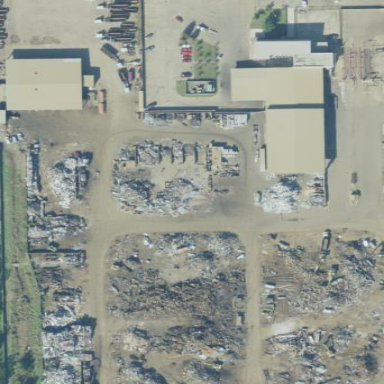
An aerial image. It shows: Scrap yard located in industrial area.